Interaction volume radius: 5 \u00c5
Interaction volume height: 25 \u00c5
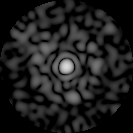
Disorder parameter: 0.862